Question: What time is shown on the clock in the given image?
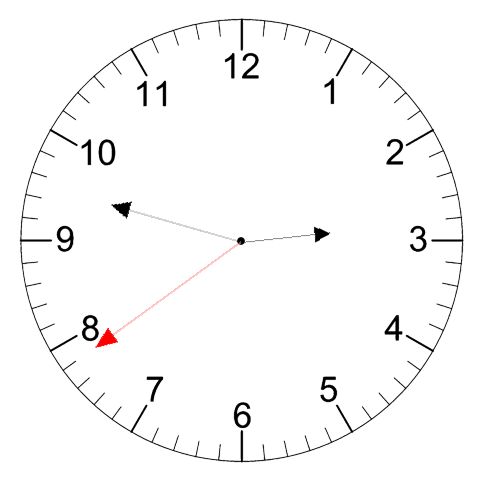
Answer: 02:47:39